Interaction volume radius: 10 \u00c5
Interaction volume height: 15 \u00c5
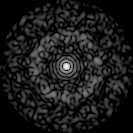
Disorder parameter: 0.8044